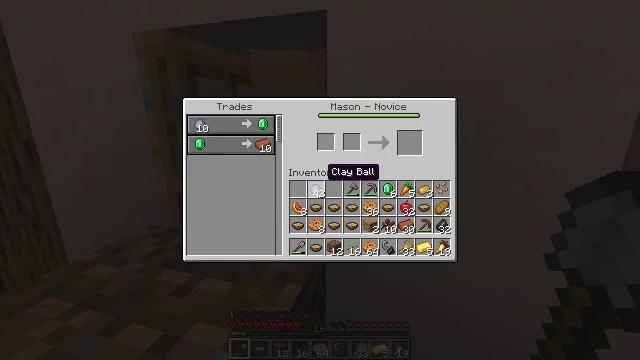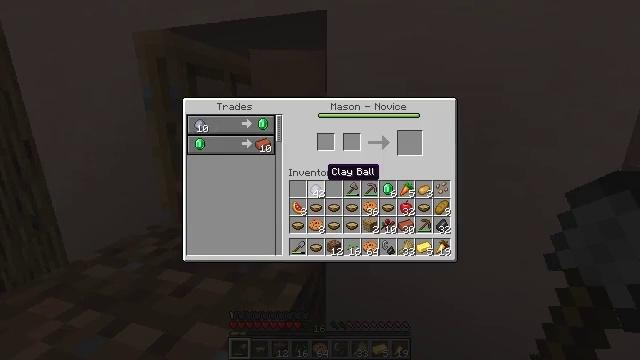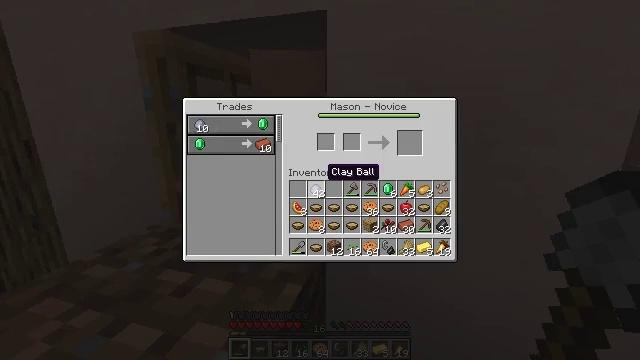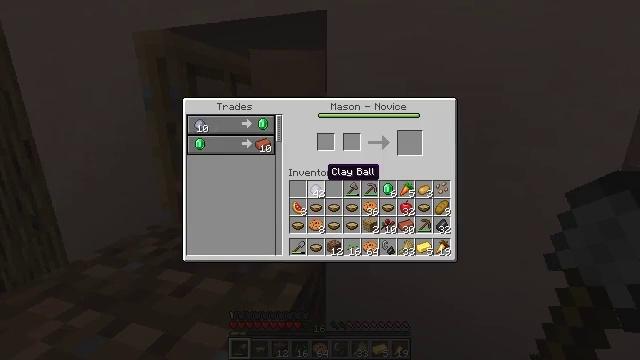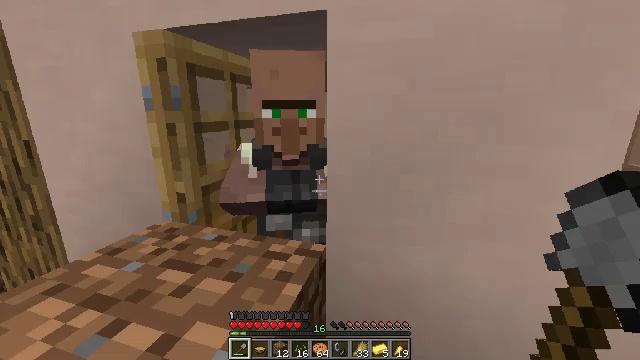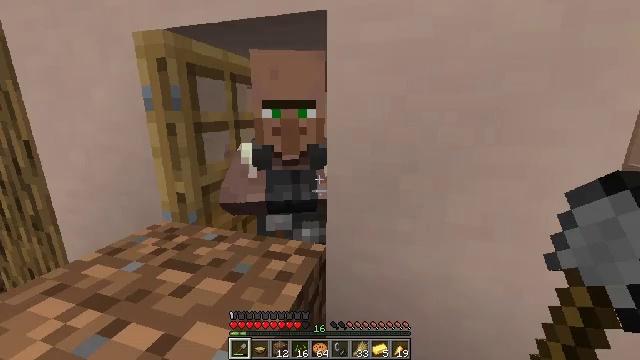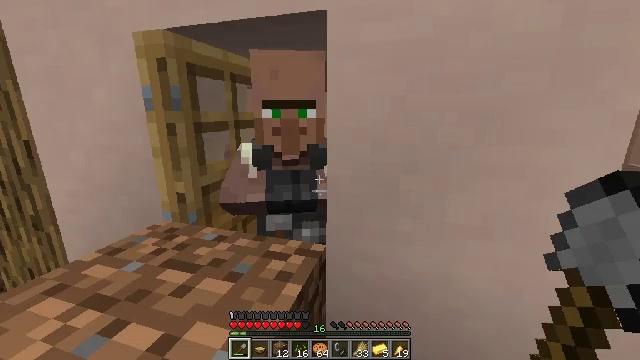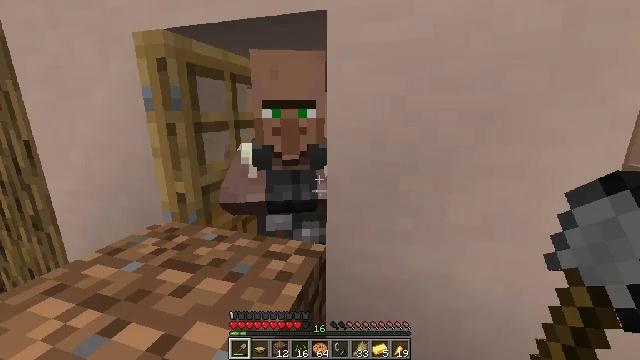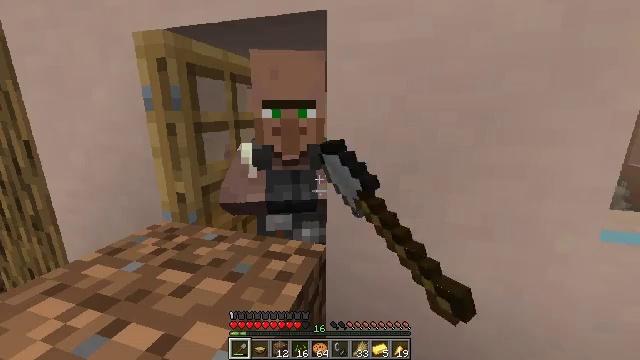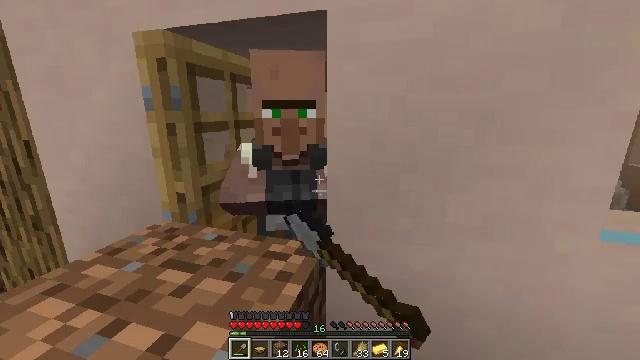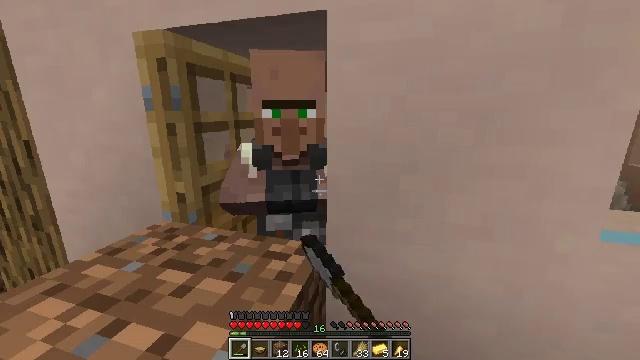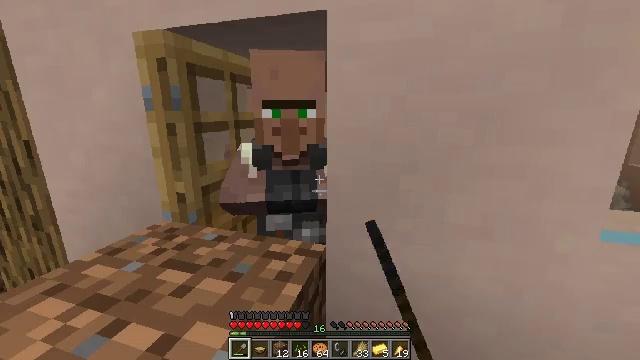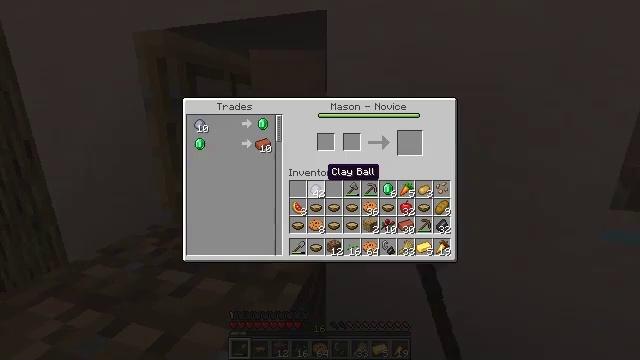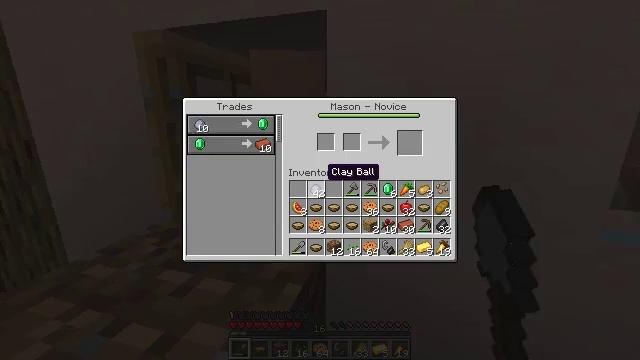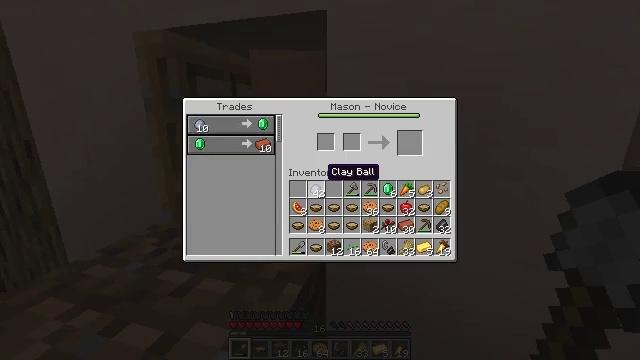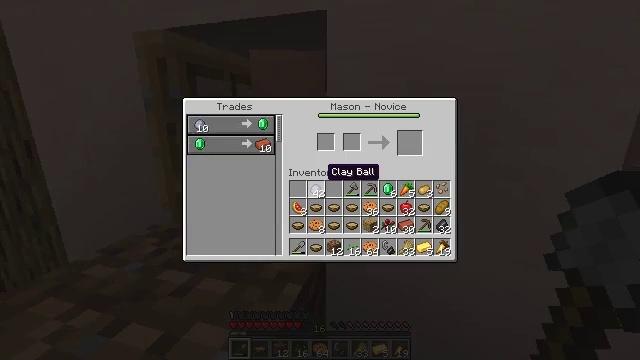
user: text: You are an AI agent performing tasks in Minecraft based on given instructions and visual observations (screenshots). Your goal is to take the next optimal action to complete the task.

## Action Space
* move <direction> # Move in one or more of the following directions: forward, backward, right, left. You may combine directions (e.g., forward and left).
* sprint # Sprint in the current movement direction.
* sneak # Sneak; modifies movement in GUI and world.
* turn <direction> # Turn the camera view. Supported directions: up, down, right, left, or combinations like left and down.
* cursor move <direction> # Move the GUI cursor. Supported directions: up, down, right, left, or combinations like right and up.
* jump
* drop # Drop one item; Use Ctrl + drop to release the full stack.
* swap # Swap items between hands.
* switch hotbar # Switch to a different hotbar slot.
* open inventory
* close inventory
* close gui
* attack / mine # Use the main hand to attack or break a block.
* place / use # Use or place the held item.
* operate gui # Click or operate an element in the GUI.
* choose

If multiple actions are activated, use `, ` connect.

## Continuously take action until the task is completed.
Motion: motion action
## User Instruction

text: Craft chiseled stone bricks by combining stone bricks.
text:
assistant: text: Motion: no_op
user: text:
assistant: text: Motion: no_op
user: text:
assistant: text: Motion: no_op
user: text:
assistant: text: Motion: no_op
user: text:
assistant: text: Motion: no_op
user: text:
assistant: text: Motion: no_op
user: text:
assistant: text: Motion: use / place
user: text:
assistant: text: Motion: use / place
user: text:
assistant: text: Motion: use / place
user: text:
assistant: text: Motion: no_op
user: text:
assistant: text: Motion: no_op
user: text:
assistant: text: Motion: no_op
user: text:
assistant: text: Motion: no_op
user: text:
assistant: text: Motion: no_op
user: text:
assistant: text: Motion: no_op
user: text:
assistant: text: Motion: no_op
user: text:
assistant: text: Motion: no_op
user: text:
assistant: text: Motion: no_op
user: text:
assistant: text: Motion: no_op
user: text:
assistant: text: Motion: no_op
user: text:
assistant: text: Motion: no_op
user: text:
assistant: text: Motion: no_op
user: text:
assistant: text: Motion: no_op
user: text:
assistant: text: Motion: no_op
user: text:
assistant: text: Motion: no_op
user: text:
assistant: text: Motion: no_op
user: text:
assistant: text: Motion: no_op
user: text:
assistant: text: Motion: no_op
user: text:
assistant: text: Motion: no_op
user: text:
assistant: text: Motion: no_op